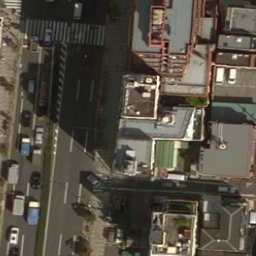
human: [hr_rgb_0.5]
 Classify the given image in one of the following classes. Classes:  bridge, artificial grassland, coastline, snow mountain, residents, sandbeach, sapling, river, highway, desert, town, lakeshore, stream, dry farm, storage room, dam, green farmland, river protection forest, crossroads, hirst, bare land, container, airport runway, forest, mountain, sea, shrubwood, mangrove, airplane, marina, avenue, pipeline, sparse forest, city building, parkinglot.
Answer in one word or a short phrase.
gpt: city building